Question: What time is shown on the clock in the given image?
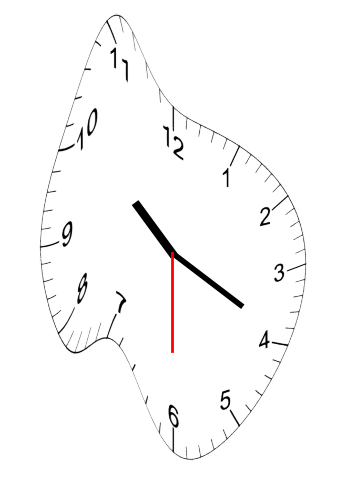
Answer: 10:19:30